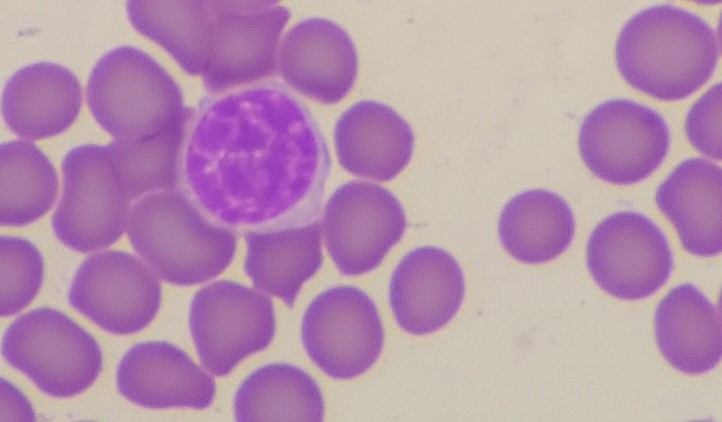
White blood cell type: Lymphocyte